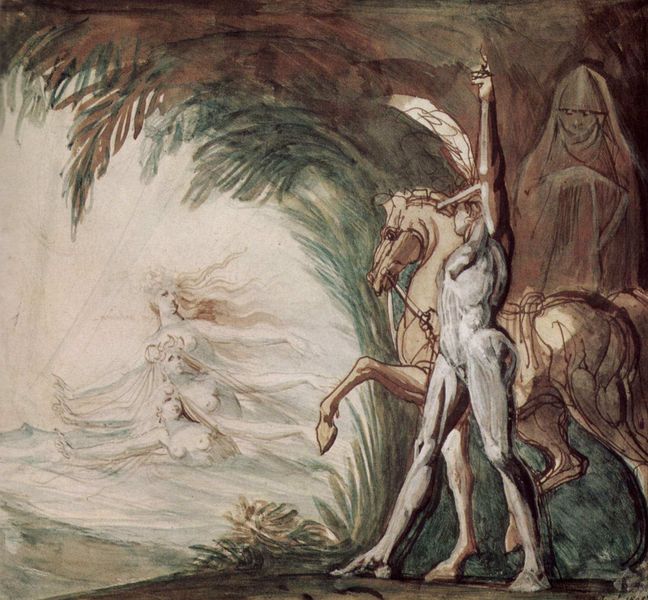
Titel: Hagen und die Undine von Danubius
Künstler: Johann Heinrich Füssli
Standort: New Orleans (Louisiana)
Institution: Collection Levy
Schlagwörter: akt, baum, blau, blätter, feder, hand, held, himmel, mann, meer, nackt, schatten, umhang, wasser, weiß, aquarell, badende, bäume, fluss, frauen, gelb, grün, menschen, ocker, see, teich, ufer, braun, brust, bunt, busen, finger, frau, grau, haar, hell, hut, licht, schwarz, skizze, szene, zeichnung, rot, schleier, jung, arm, arme, gesicht, lang, stehen, herr, spiegel, gehen, gewässer, boden, haare, kutte, drei, pflanzen, höhle, locken, wald, pferd, reiter, engel, statue, huf, hufe, reiten, sattel, zügel, bein, brüste, welle, wellen, papier, studie, berge, farben, lila, violett, wasserfarbe, figuren, angst, bischof, muskeln, palme, palmwedel, wedel, gestalt, vier, laviert, tusche, fuss, religion, schwimmen, torso, gefahr, scharz, schwert, nonne, meerjungfrauen, nixen, koloriert, schritt, kranz, göttin, ritter, schimmel, unvollendet, ross, pfer, wesen, märchen, nymphen, vision, fabelwesen, grotte, palmen, kränze, erleuchtung, schemen, verhüllt, verschleiert, illusion, elfen, nereiden, strecken, geist, geister, hexe, aktstudie, mischtechnik, kutt, bätter, palmenwedel, wasserwesen, schwimmend, nackte frauen, wassernymphen, sirenen, traumwesen, ephemer, gruslig, weind, rheintöchter, meerfungfrauen, armstehen